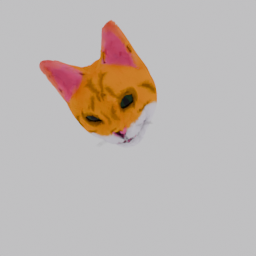
Label: animals